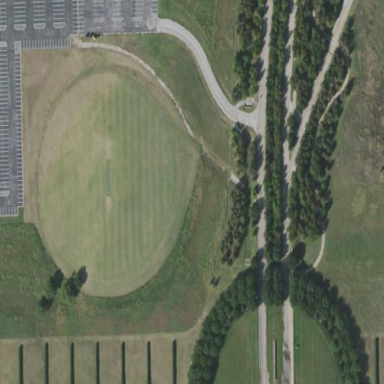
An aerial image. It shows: Grass pitch used for cricket.